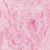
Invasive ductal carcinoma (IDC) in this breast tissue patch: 0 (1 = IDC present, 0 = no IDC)